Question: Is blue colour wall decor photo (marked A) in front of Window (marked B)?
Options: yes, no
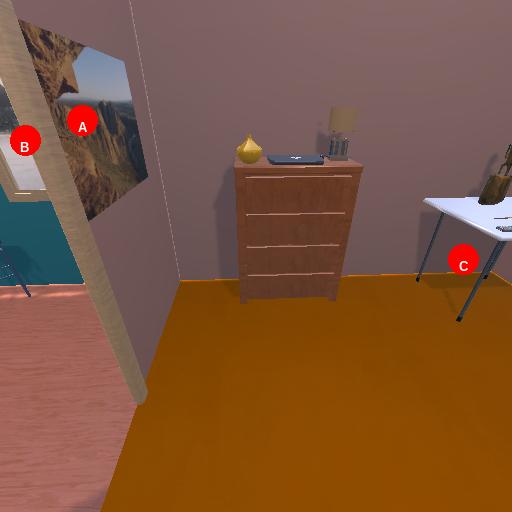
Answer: yes